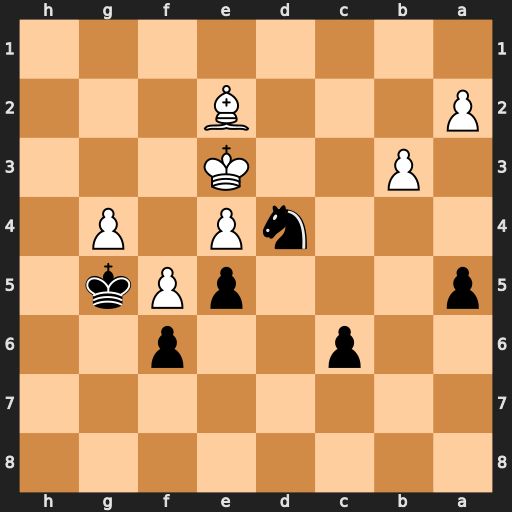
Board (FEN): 8/8/2p2p2/p3pPk1/3nP1P1/1P2K3/P3B3/8
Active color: b
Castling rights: -
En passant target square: -
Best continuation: Nxe2 Kxe2 Kxg4 a4 c5